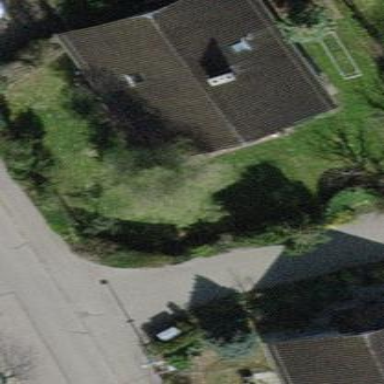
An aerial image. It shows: Detached building.